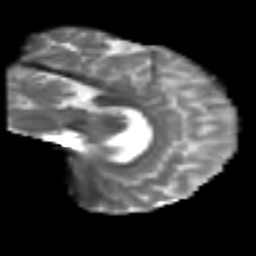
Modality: T2w
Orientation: sagittal
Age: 68
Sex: female
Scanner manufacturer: siemens
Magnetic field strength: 3 T
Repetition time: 4.987 s
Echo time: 0.0792 s